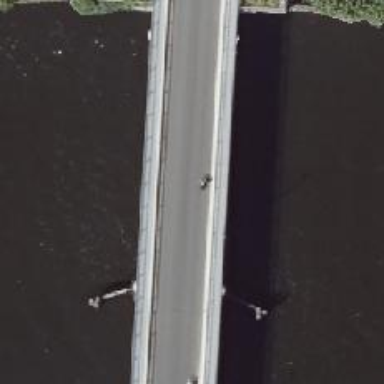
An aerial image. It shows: There is bridge in the image.